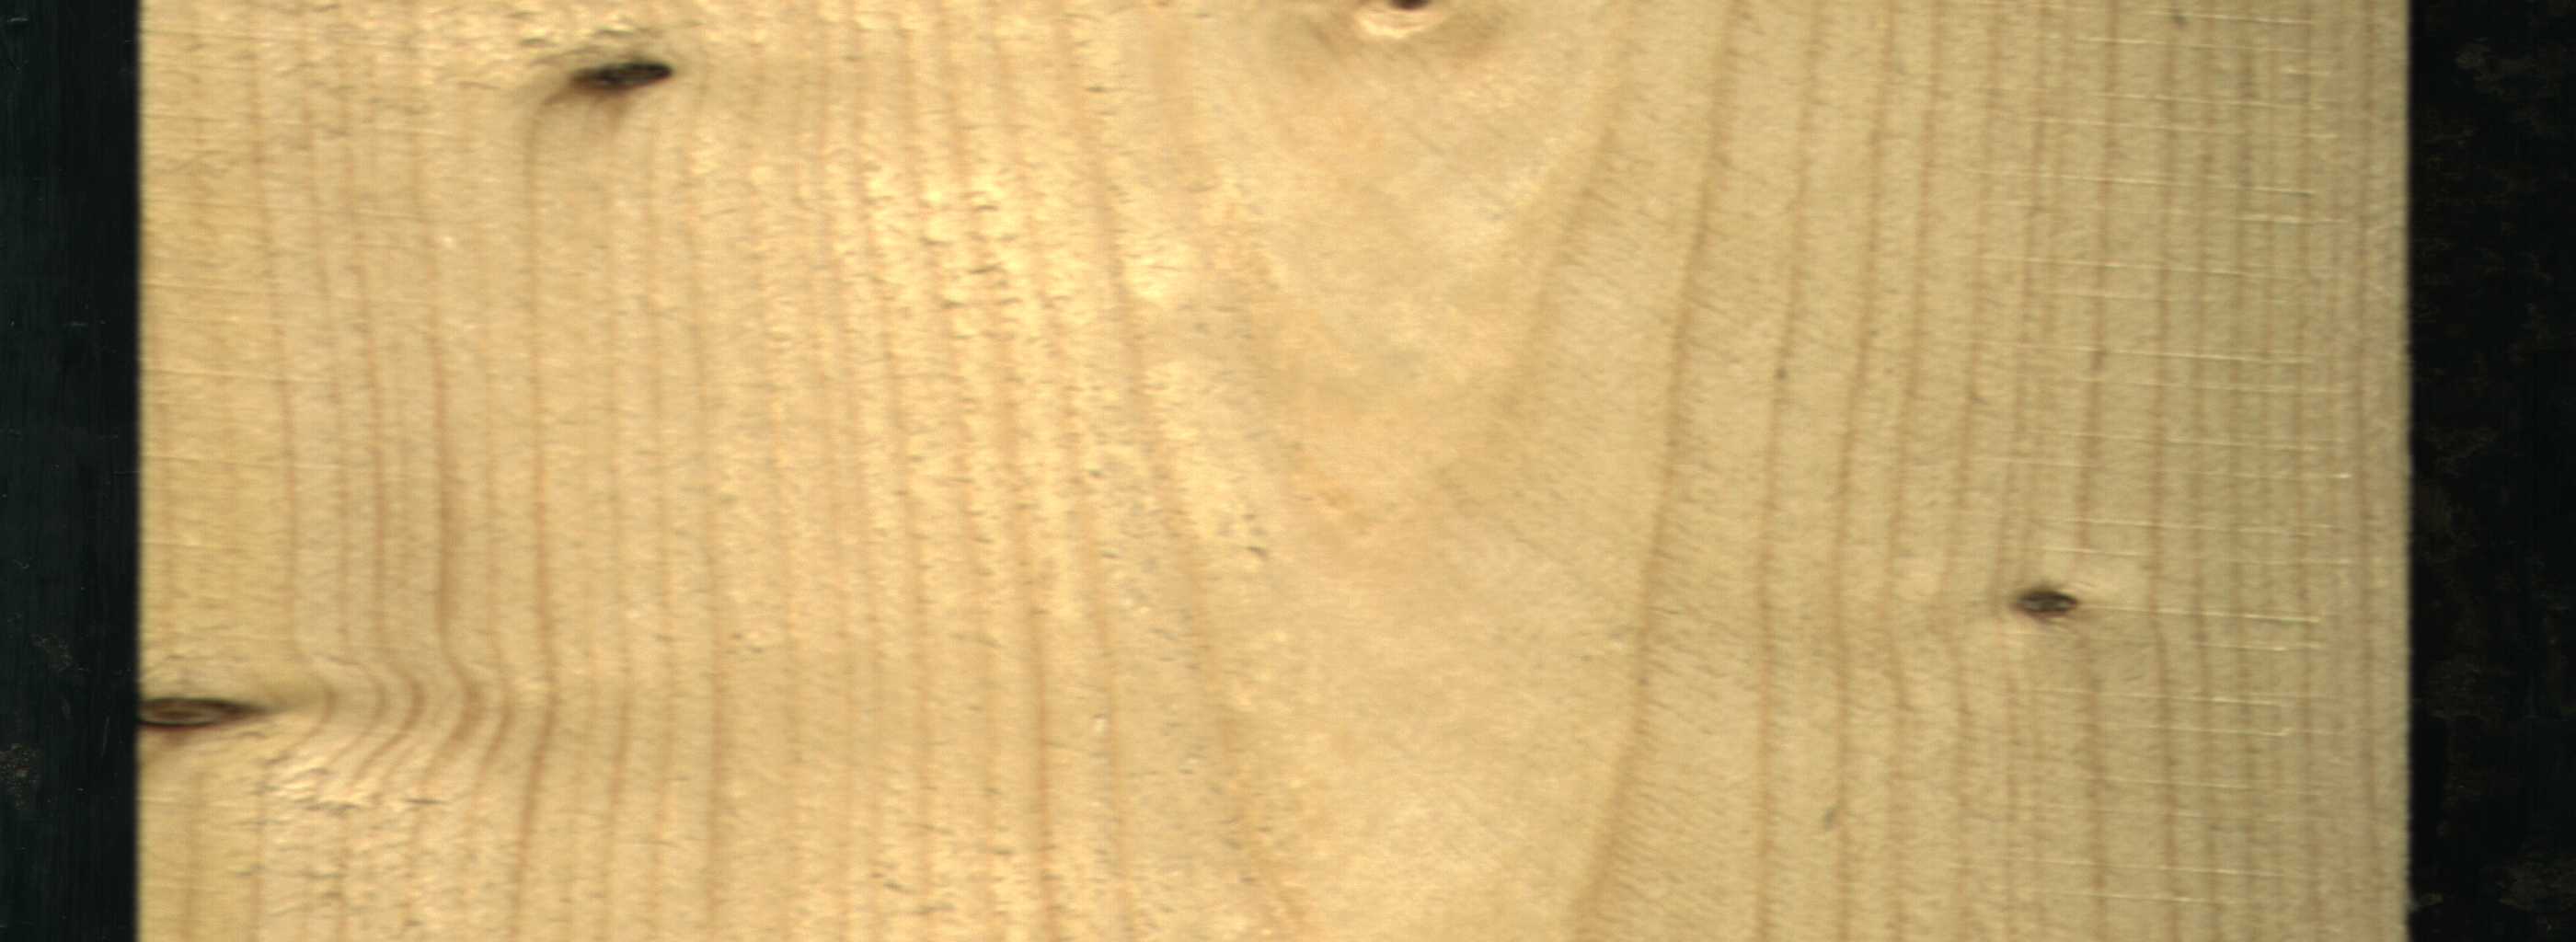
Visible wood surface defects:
Dead_Knot
Dead_Knot
Dead_Knot